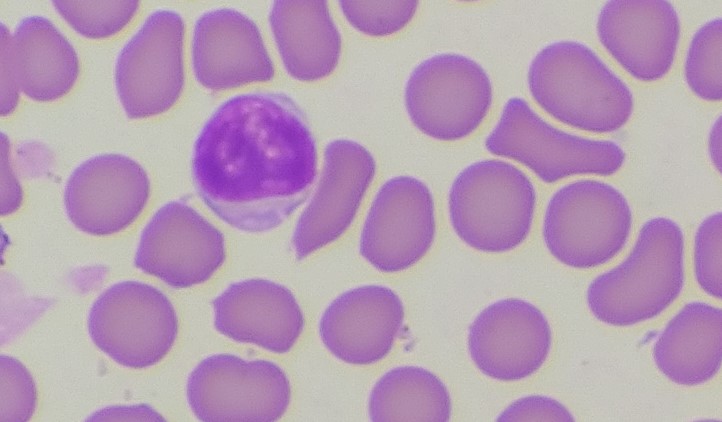
White blood cell type: Lymphocyte